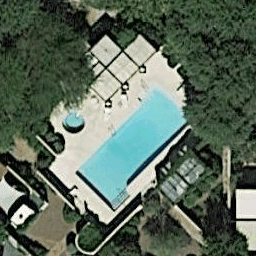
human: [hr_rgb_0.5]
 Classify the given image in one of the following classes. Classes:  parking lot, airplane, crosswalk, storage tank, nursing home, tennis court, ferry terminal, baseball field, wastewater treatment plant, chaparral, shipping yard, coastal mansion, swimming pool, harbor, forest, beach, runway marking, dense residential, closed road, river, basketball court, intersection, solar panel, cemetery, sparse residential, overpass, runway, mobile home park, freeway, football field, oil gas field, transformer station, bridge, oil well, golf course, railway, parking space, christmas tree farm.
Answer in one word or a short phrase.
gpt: swimming pool